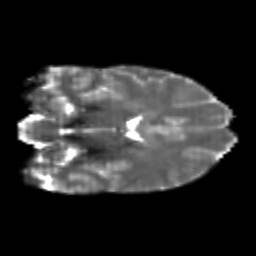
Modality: T2w
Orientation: coronal
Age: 25
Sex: female
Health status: healthy
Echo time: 0.074 s